Field crop: maize
Growth stage: 2
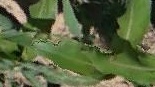
Species: maize